Aerial crown-view tile of a tropical tree (Barro Colorado Island, Panama), acquired 20250217:
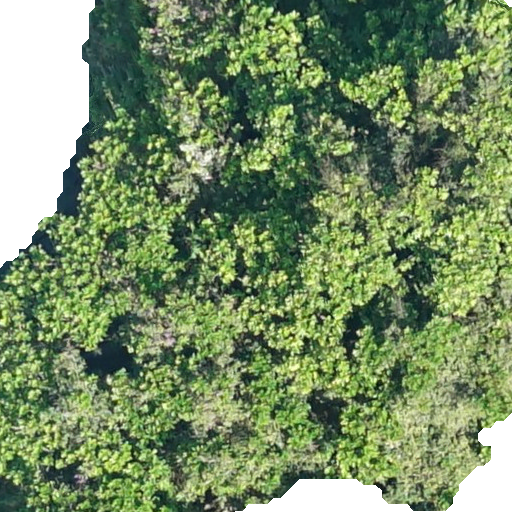
Species: Anacardium excelsum
GBIF accepted scientific name: Anacardium excelsum
Crown area: 415.62 m²